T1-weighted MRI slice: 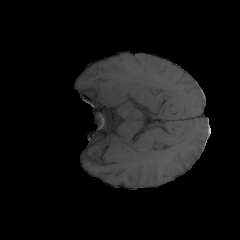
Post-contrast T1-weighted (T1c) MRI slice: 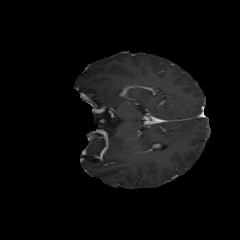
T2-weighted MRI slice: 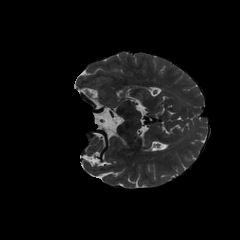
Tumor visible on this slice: no